Question:
help me !
how to delete numeric data on the bar chart in bar chartjs
'''
let datas_1 = [97,70,87,43,35,18];
let colorHex_1 = ['#ebeef3','#ebeef3','#ebeef3','#ebeef3','#ebeef3','#ebeef3'];
let labels_1 = ['10dae','12dae','30dae','40dae','50dae','60daeisang'];
var myBarChart = new Chart(ctx_1, {
type: 'horizontalBar',
data: {
datasets: [{
data: datas_1 ,
backgroundColor: colorHex_1,
borderWidth: 0,
barPercentage: 1,
}],
labels: labels_1,
},
options: {
responsive: true,
legend: {
display:false,
},
scales: {
xAxes: [{
display:false,
}],
yAxes: [{
gridLines:{
display:false,
color: "black"
},
maxBarThickness: 20,
}]
}
}
});
'''
how to delete numeric data on the bar chart in bar chart.js
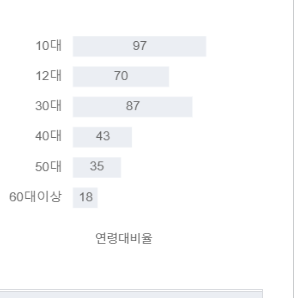
Answer: Working Demo: <URL>
Try this code:
'''
let datas_1 = [97,70,87,43,35,18];
let colorHex_1 = ['#ebeef3', '#ebeef3', '#ebeef3', '#ebeef3', '#ebeef3', '#ebeef3'];
let labels_1 = ['10dae', '12dae', '30dae', '40dae', '50dae', '60daeisang'];
var ctx = document.getElementById("myChart");
var myBarChart = new Chart(ctx, {
type: 'horizontalBar',
data: {
datasets: [{
data: datas_1,
backgroundColor: colorHex_1,
borderWidth: 0,
barPercentage: 1,
}],
labels: labels_1,
},
options: {
responsive: true,
legend: {
display: false,
},
scales: {
xAxes: [{
display: false,
}],
yAxes: [{
gridLines: {
display: false,
},
maxBarThickness: 20,
}]
}
}
});
'''
Hope this helps.